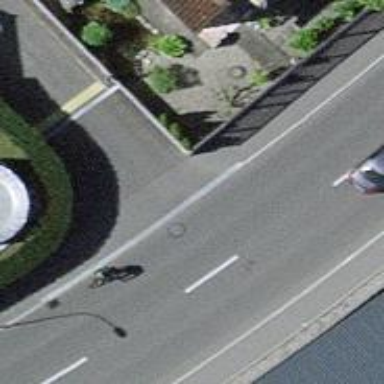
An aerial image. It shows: Sidewalk along the footway.